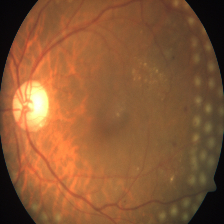
Diabetic retinopathy grade: Proliferative DR